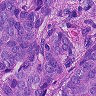
Metastatic tissue present: yes